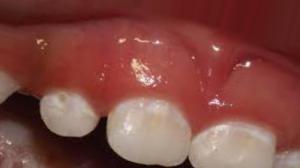
Condition: Caries